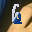
Label: 6